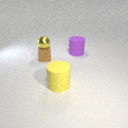
large yellow rubber cylinder in front of large purple rubber cylinder